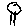
Label: tree